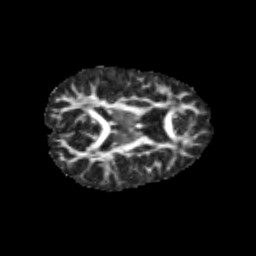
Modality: FA
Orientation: axial
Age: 11
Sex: female
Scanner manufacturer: siemens
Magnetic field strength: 3 T
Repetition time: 3.8 s
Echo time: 0.07 s